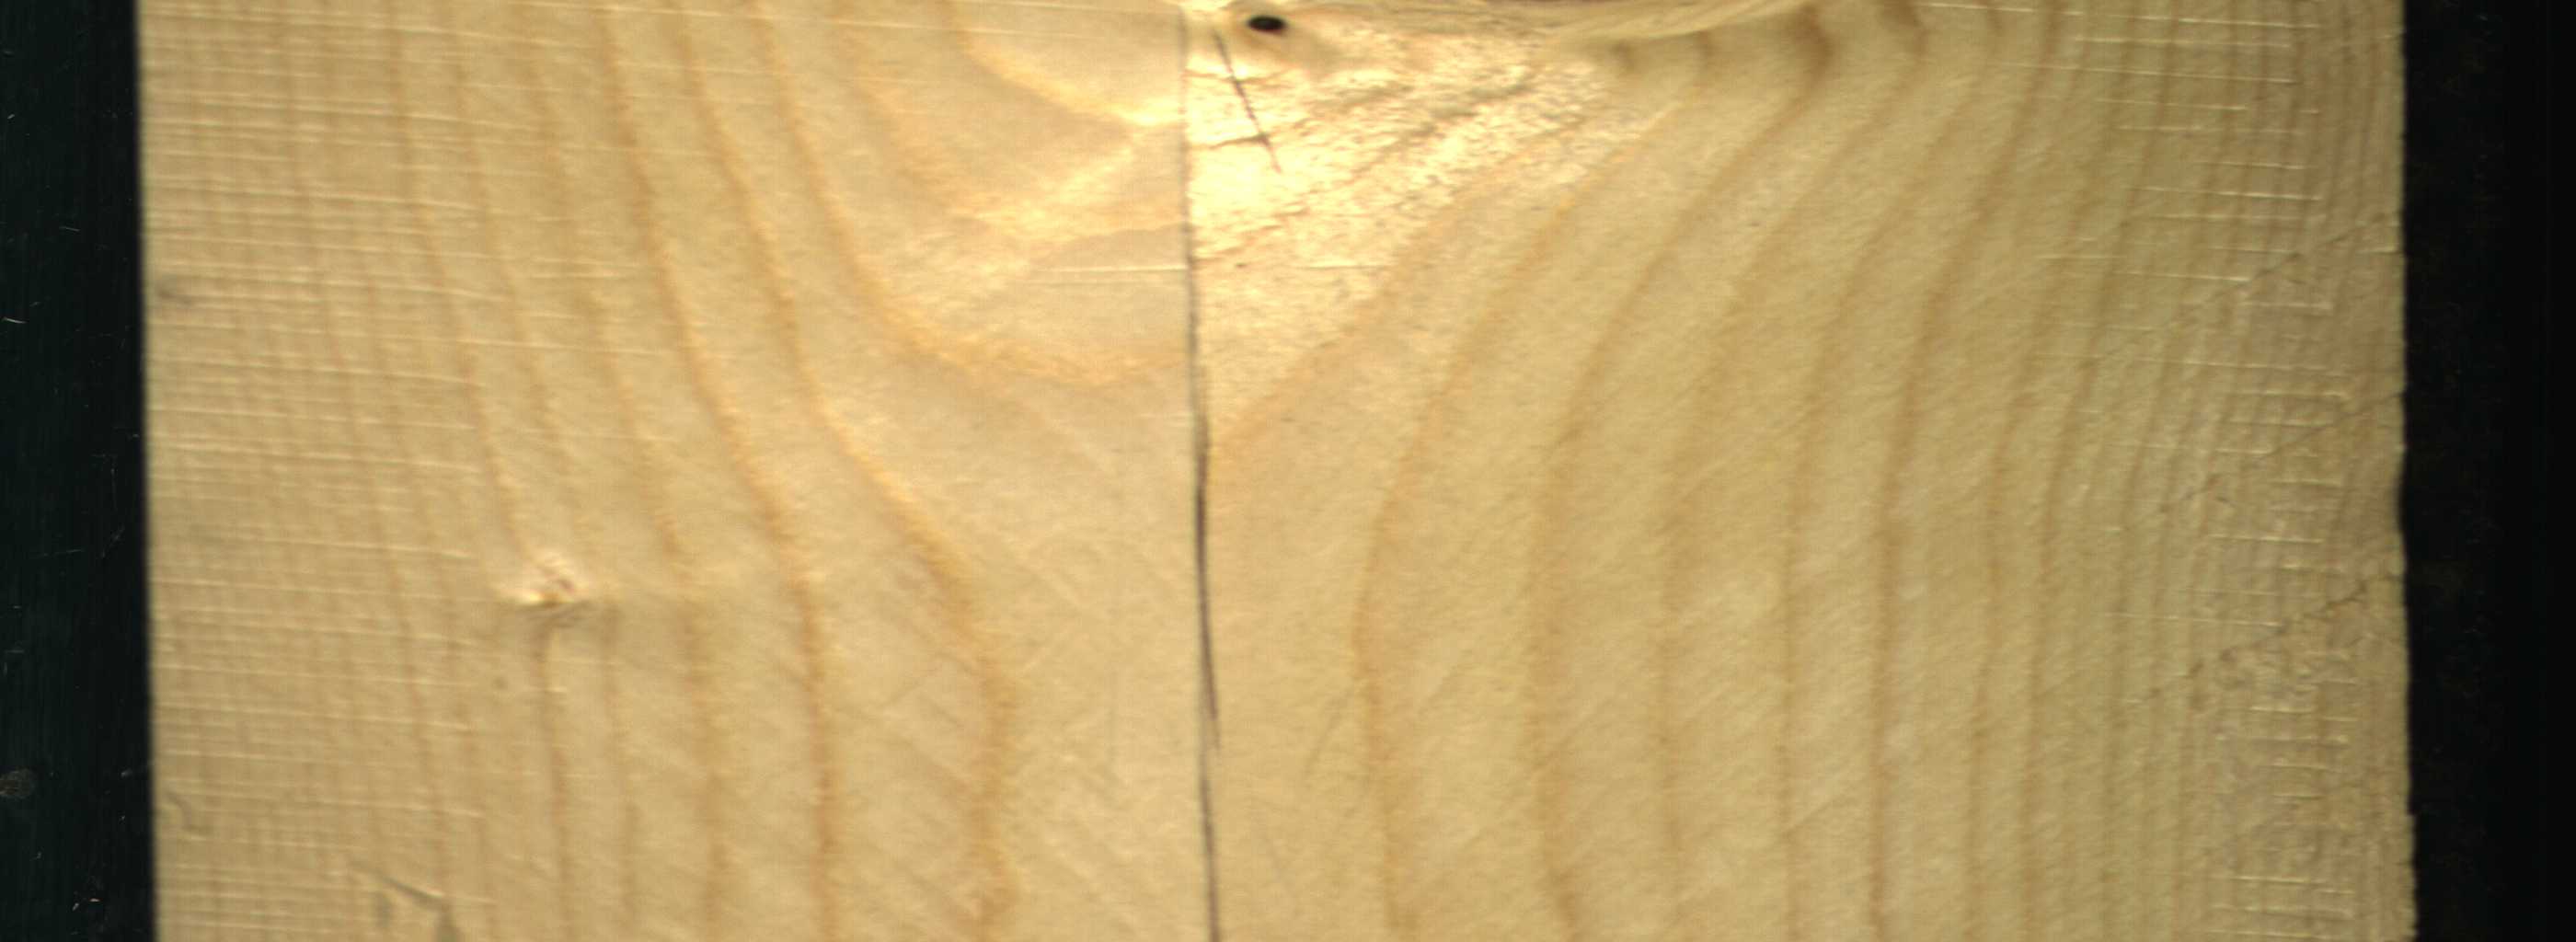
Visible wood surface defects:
Crack
Dead_Knot